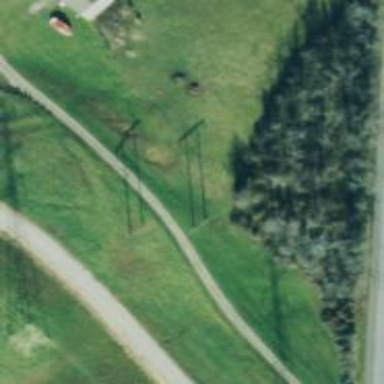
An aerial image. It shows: H-frame designed tower for power lines.